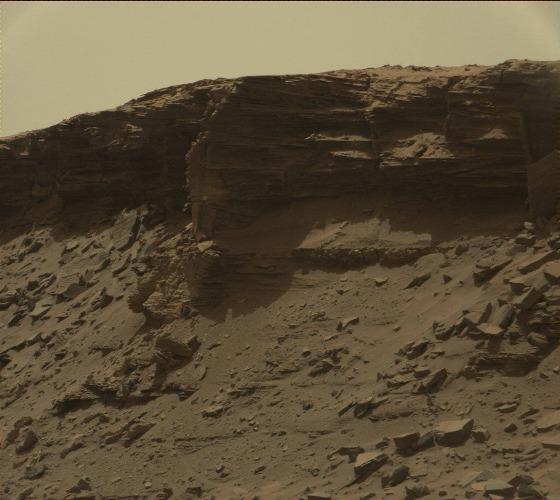
Terrain classes present: Bedrock, Gravel / Sand / Soil, Rock, Shadow, Sky / Distant Mountains